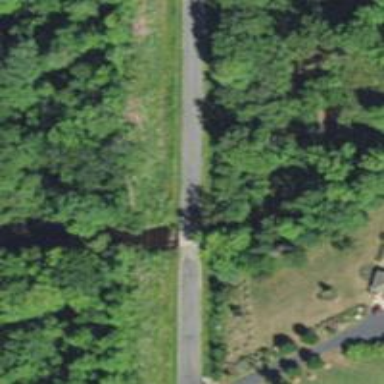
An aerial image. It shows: Unclassified road on bridge.